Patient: sex F, age 48
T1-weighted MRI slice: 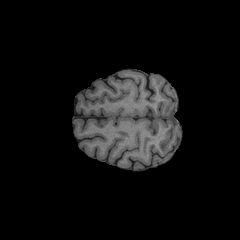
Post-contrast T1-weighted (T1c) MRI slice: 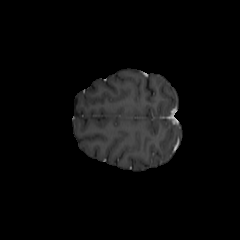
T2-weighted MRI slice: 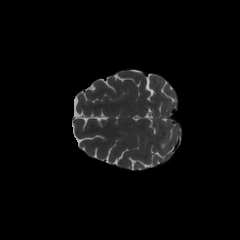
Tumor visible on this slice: no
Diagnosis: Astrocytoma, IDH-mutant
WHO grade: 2